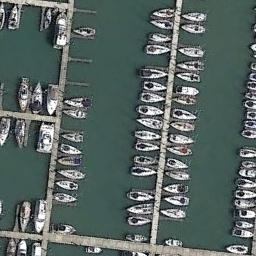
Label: harbor